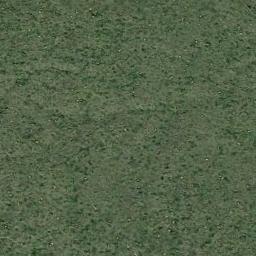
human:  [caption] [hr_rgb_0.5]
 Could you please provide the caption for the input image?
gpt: The meadow is dense but uneven .

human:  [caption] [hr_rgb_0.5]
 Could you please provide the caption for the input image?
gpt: This meadow has dense lower grasses and some taller grasses .

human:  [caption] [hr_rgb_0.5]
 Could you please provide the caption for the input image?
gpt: A large lush green meadow covered with green grass .

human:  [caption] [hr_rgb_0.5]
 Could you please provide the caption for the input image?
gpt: The entire image is dominated by grass .

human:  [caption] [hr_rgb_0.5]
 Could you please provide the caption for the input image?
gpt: A sparse green meadow with some grass .